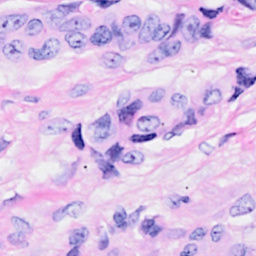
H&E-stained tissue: Breast